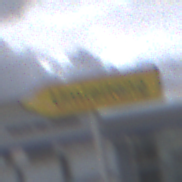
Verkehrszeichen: UmleitungswegweiserLinksweisend
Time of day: MorningAfternoon
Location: Outdoor (Suburban)
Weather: PartlyCloudy
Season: NotSpecified
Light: Natural